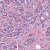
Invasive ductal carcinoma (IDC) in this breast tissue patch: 1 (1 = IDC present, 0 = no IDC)